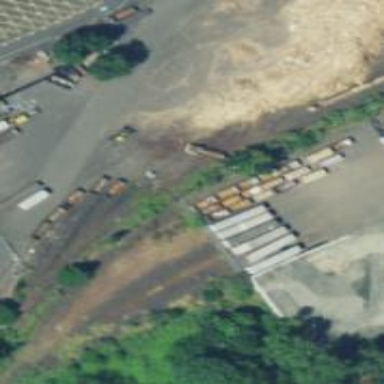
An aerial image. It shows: Railway siding with rails.